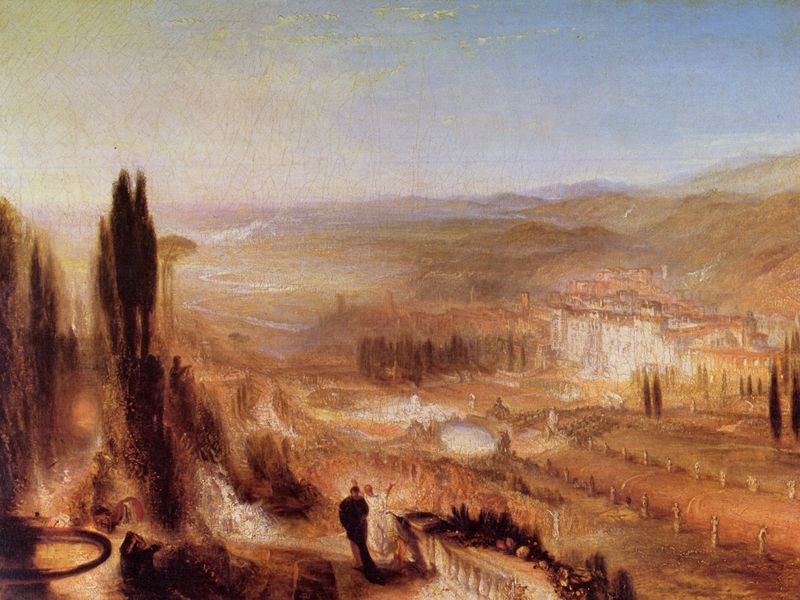
Titel: Cicero bei seiner Villa
Künstler: William Turner
Standort: Ascott, Bucks (UK)
Institution: Evelyn de Rothschild ESQ
Schlagwörter: baum, berg, blau, gemälde, himmel, mann, schatten, wasser, weiß, wolken, aquarell, bäume, fluss, gelb, grün, landschaft, menschen, ocker, see, stadt, teich, abend, blumen, braun, frau, geste, grau, hell, hintergrund, kleid, kreide, licht, lichter, männer, orange, pastell, schwarz, straße, säule, säulen, terasse, anlage, ausblick, blick, dach, gebäude, haus, park, parkanlage, rose, rosen, rot, schleier, schloss, weg, wiese, wolke, zaun, beige, hose, arme, mensch, hände, öl, bach, ebene, erde, feld, ferne, flusslauf, horizont, häuser, hügel, natur, weite, brücke, brüstung, gewässer, pfad, sonne, wiesen, gold, paar, pflanzen, tal, wald, brunnen, garten, zypressen, aussicht, balkon, sommer, ansicht, fassade, italien, perspektive, süden, berge, gebirge, sonnenlicht, dorf, dächer, mauer, allee, bergkette, dunst, gelände, lila, violett, hügellandschaft, sepia, vogelperspektive, figuren, wagen, romantik, turner, gerade, geländer, unscharf, ortschaft, moses, türme, palast, balustrade, spaziergang, festung, zypresse, villa, wärme, brautpaar, himme, skulpturen, verschwommen, statuen, verwischt, sicht, jesus, malerisch, gut, romantisch, tümpel, siedlung, fernsicht, einfahrt, gärten, ballustrade, zeder, pinien, sfumato, pinie, toscana, toskana, zedern, william, ststue, balon, architektut, italine, sfumatp, verwisch, via, wolker, teuch, pflkanzen, horizont#, poark, wüßte